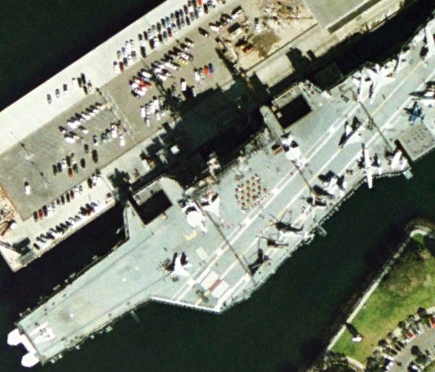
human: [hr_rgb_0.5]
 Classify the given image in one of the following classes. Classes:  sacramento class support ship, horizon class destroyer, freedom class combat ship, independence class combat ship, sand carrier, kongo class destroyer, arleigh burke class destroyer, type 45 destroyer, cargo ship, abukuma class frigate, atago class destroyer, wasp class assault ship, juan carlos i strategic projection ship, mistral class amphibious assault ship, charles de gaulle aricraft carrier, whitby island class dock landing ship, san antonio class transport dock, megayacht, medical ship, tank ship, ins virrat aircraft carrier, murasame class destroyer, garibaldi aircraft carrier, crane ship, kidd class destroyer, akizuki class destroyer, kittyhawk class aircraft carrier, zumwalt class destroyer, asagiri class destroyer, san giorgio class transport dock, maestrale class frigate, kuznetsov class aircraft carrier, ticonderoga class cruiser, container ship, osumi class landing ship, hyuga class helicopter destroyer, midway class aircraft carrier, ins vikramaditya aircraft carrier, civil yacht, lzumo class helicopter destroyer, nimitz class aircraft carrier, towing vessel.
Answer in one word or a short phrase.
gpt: Midway class aircraft carrier